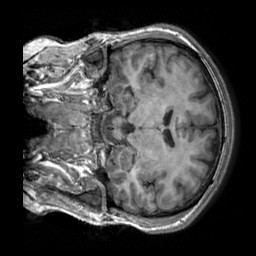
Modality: T1w
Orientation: coronal
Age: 26
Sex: male
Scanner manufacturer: siemens
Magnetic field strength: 3 T
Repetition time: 2.3 s
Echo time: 0.00303 s